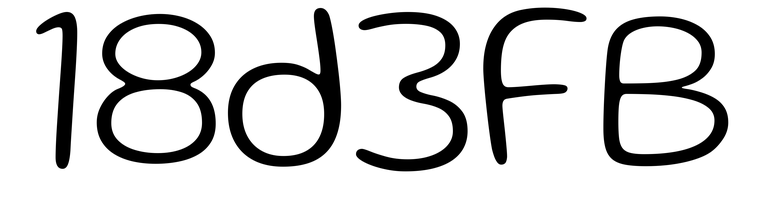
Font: Gluten_ExtraLight